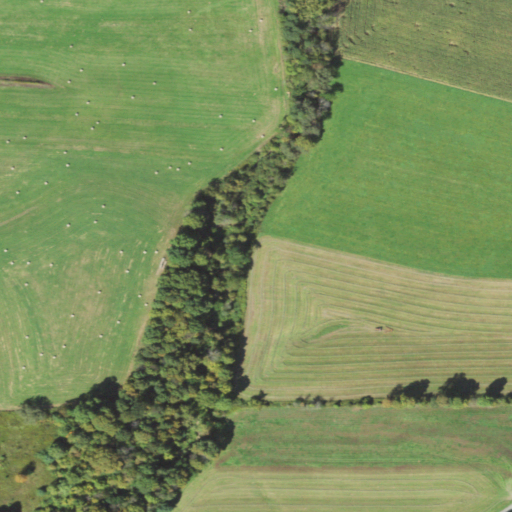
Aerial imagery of valley in Pennsylvania named Monks Hollow containing pasture, deciduous forest, cultivated crops, and open development